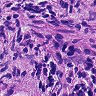
Metastatic tissue present: yes